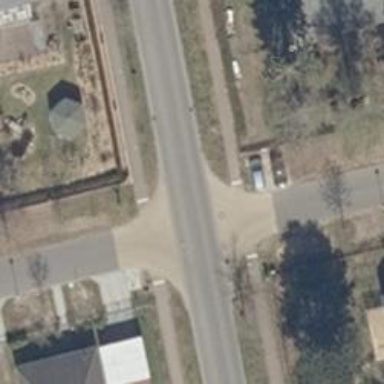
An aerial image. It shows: Unmarked crossing on the road.